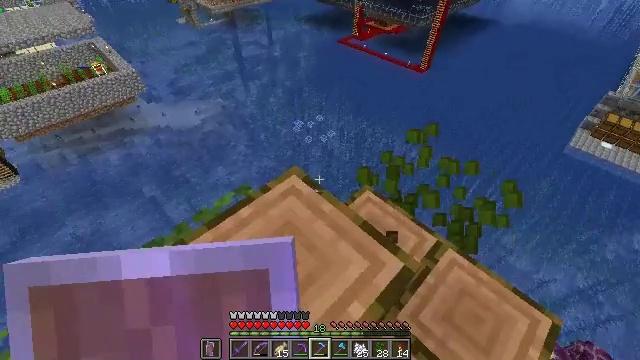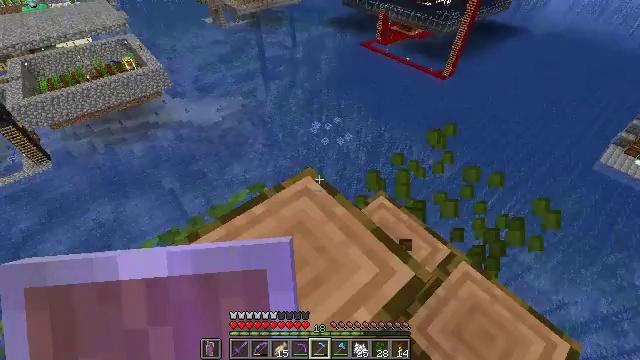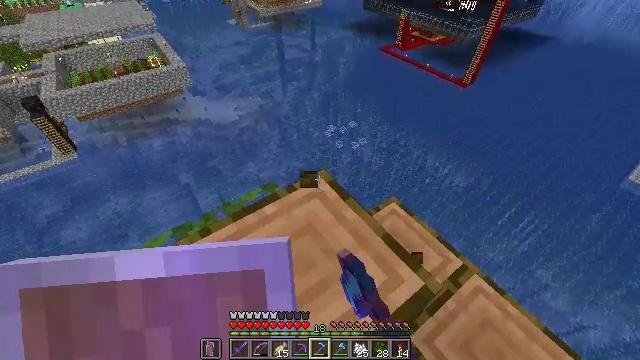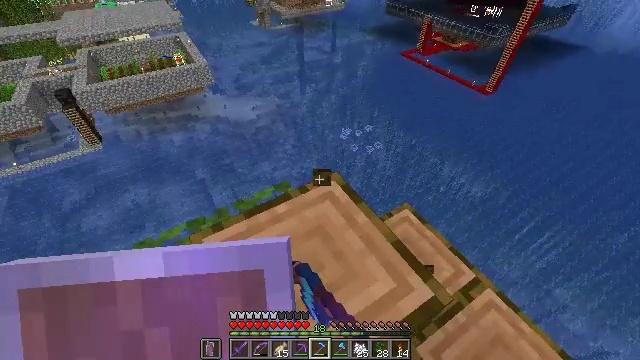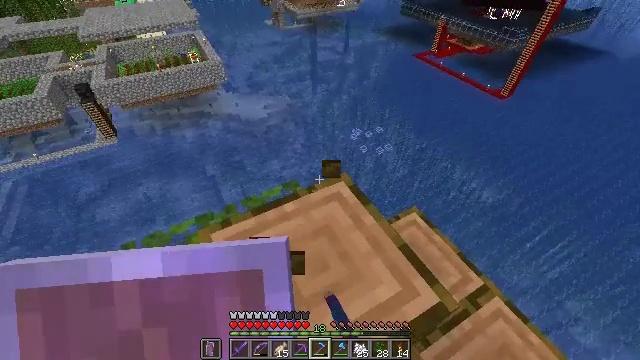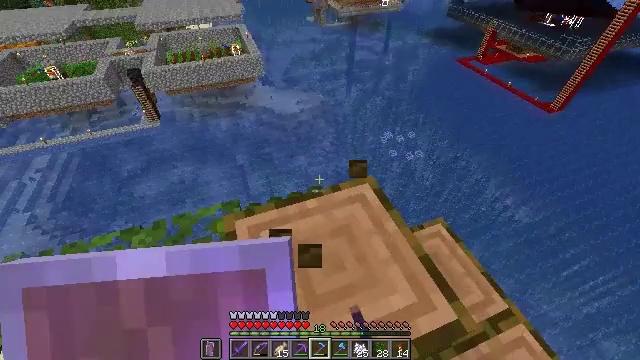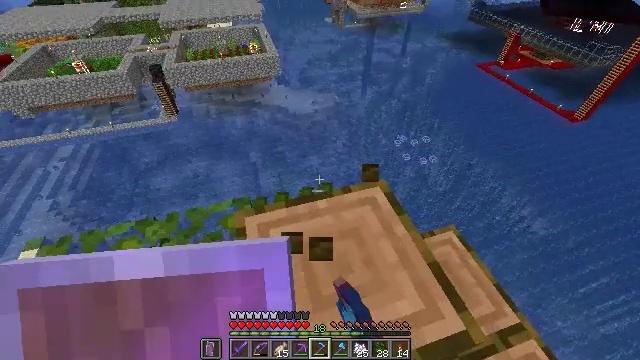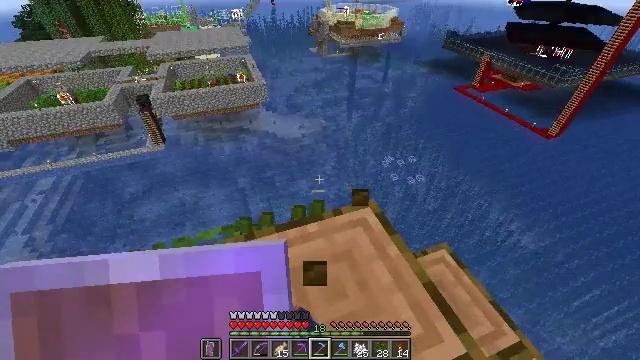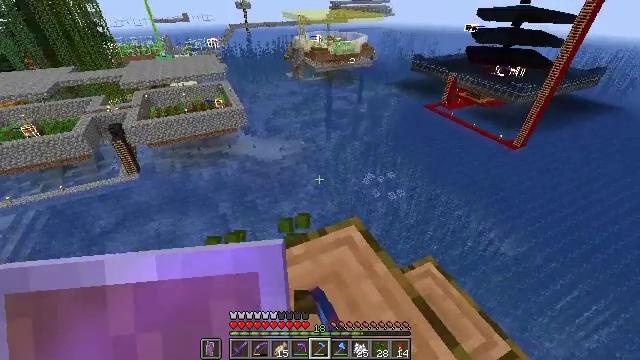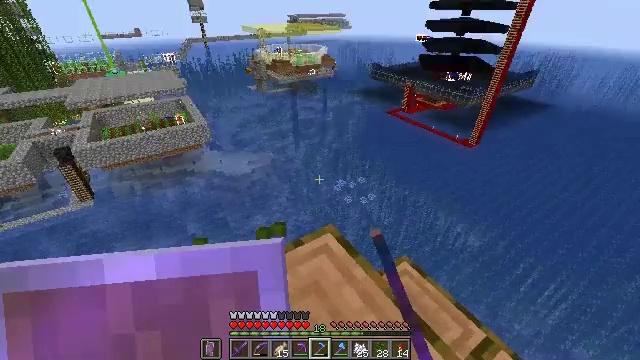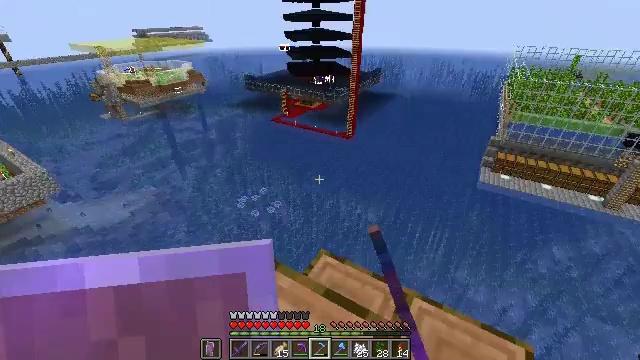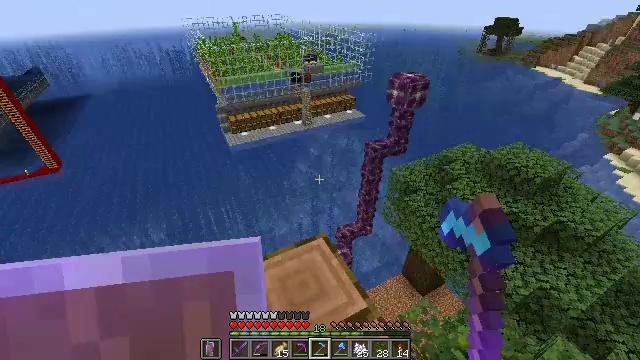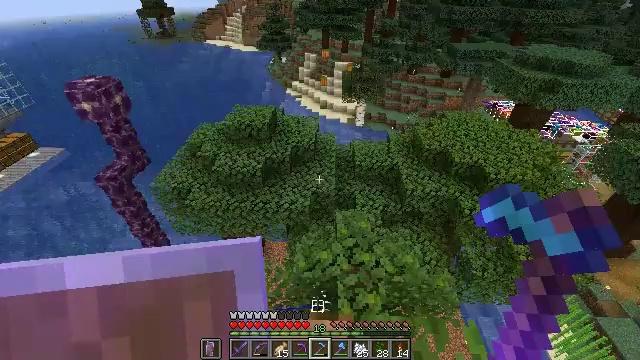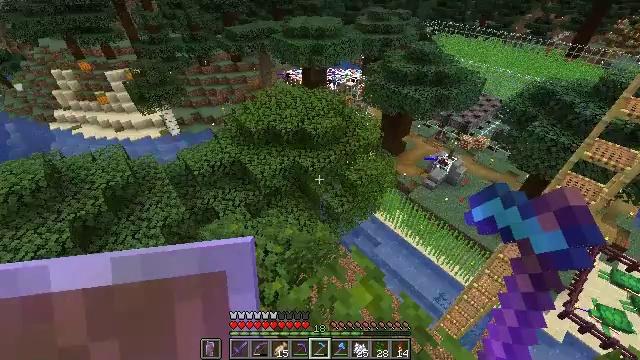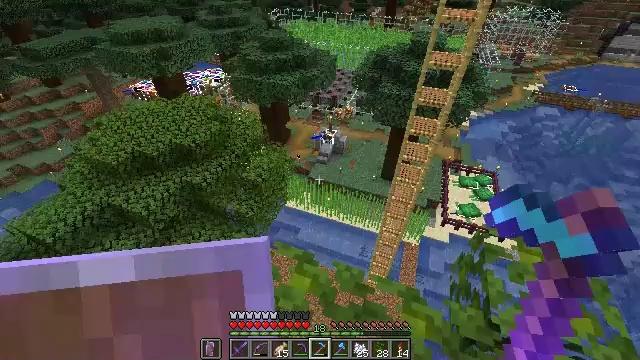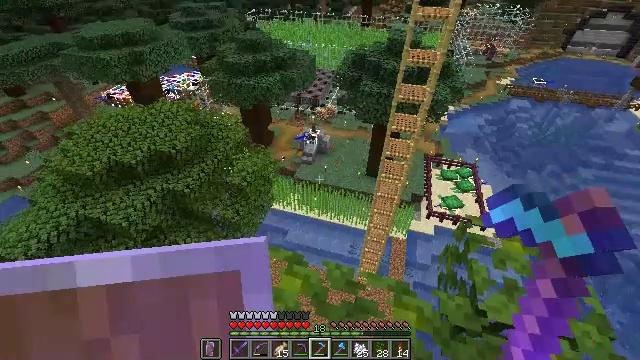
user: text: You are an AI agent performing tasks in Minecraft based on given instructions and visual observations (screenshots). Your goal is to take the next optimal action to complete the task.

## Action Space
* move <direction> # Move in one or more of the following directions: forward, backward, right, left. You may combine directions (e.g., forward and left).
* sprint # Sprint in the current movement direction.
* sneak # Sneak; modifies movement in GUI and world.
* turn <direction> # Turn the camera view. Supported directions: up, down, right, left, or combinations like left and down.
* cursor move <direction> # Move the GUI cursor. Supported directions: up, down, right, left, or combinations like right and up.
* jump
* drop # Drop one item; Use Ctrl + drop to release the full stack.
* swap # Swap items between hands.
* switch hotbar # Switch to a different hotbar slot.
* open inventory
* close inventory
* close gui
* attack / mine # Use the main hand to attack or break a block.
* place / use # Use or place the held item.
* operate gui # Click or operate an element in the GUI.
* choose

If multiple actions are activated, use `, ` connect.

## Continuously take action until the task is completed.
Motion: motion action
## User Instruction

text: Attack the jungle leaves to remove it.
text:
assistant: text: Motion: sneak, turn left, attack / mine
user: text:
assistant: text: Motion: sneak, turn left, attack / mine
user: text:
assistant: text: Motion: sneak, turn left, attack / mine
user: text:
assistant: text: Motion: sneak, turn left, attack / mine
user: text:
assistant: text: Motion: sneak, turn left, attack / mine
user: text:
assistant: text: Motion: sneak, turn left, attack / mine
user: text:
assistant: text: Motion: sneak, turn right and up
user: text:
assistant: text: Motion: sneak, turn right and up
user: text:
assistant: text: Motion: sneak, turn right and up
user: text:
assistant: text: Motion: sneak, turn right and up
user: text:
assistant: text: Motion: sneak, turn right and down
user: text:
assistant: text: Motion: sneak, turn right and down
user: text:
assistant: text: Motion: sneak, turn right and down
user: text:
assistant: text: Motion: sneak, turn right and down
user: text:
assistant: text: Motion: sneak, turn right
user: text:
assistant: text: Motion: sneak
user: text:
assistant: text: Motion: sneak
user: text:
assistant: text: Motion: sneak
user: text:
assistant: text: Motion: sneak
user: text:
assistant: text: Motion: sneak, turn left
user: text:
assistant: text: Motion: sneak, turn left
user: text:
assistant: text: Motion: sneak, turn left and down
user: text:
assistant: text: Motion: sneak, turn left and down
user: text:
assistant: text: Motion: sneak, turn left and down
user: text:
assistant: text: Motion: sneak, turn left and down
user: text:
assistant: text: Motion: sneak
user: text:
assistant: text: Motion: sneak
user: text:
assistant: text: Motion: sneak, attack / mine
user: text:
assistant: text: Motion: sneak, attack / mine
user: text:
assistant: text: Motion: sneak, attack / mine